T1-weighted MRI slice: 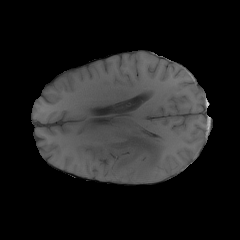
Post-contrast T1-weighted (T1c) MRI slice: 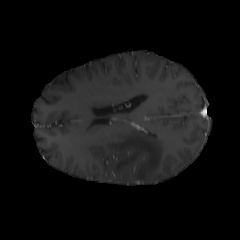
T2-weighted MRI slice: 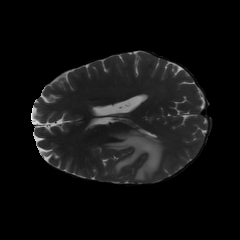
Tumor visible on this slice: yes